Field crop: maize
Growth stage: 2
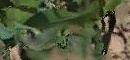
Species: maize